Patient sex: F
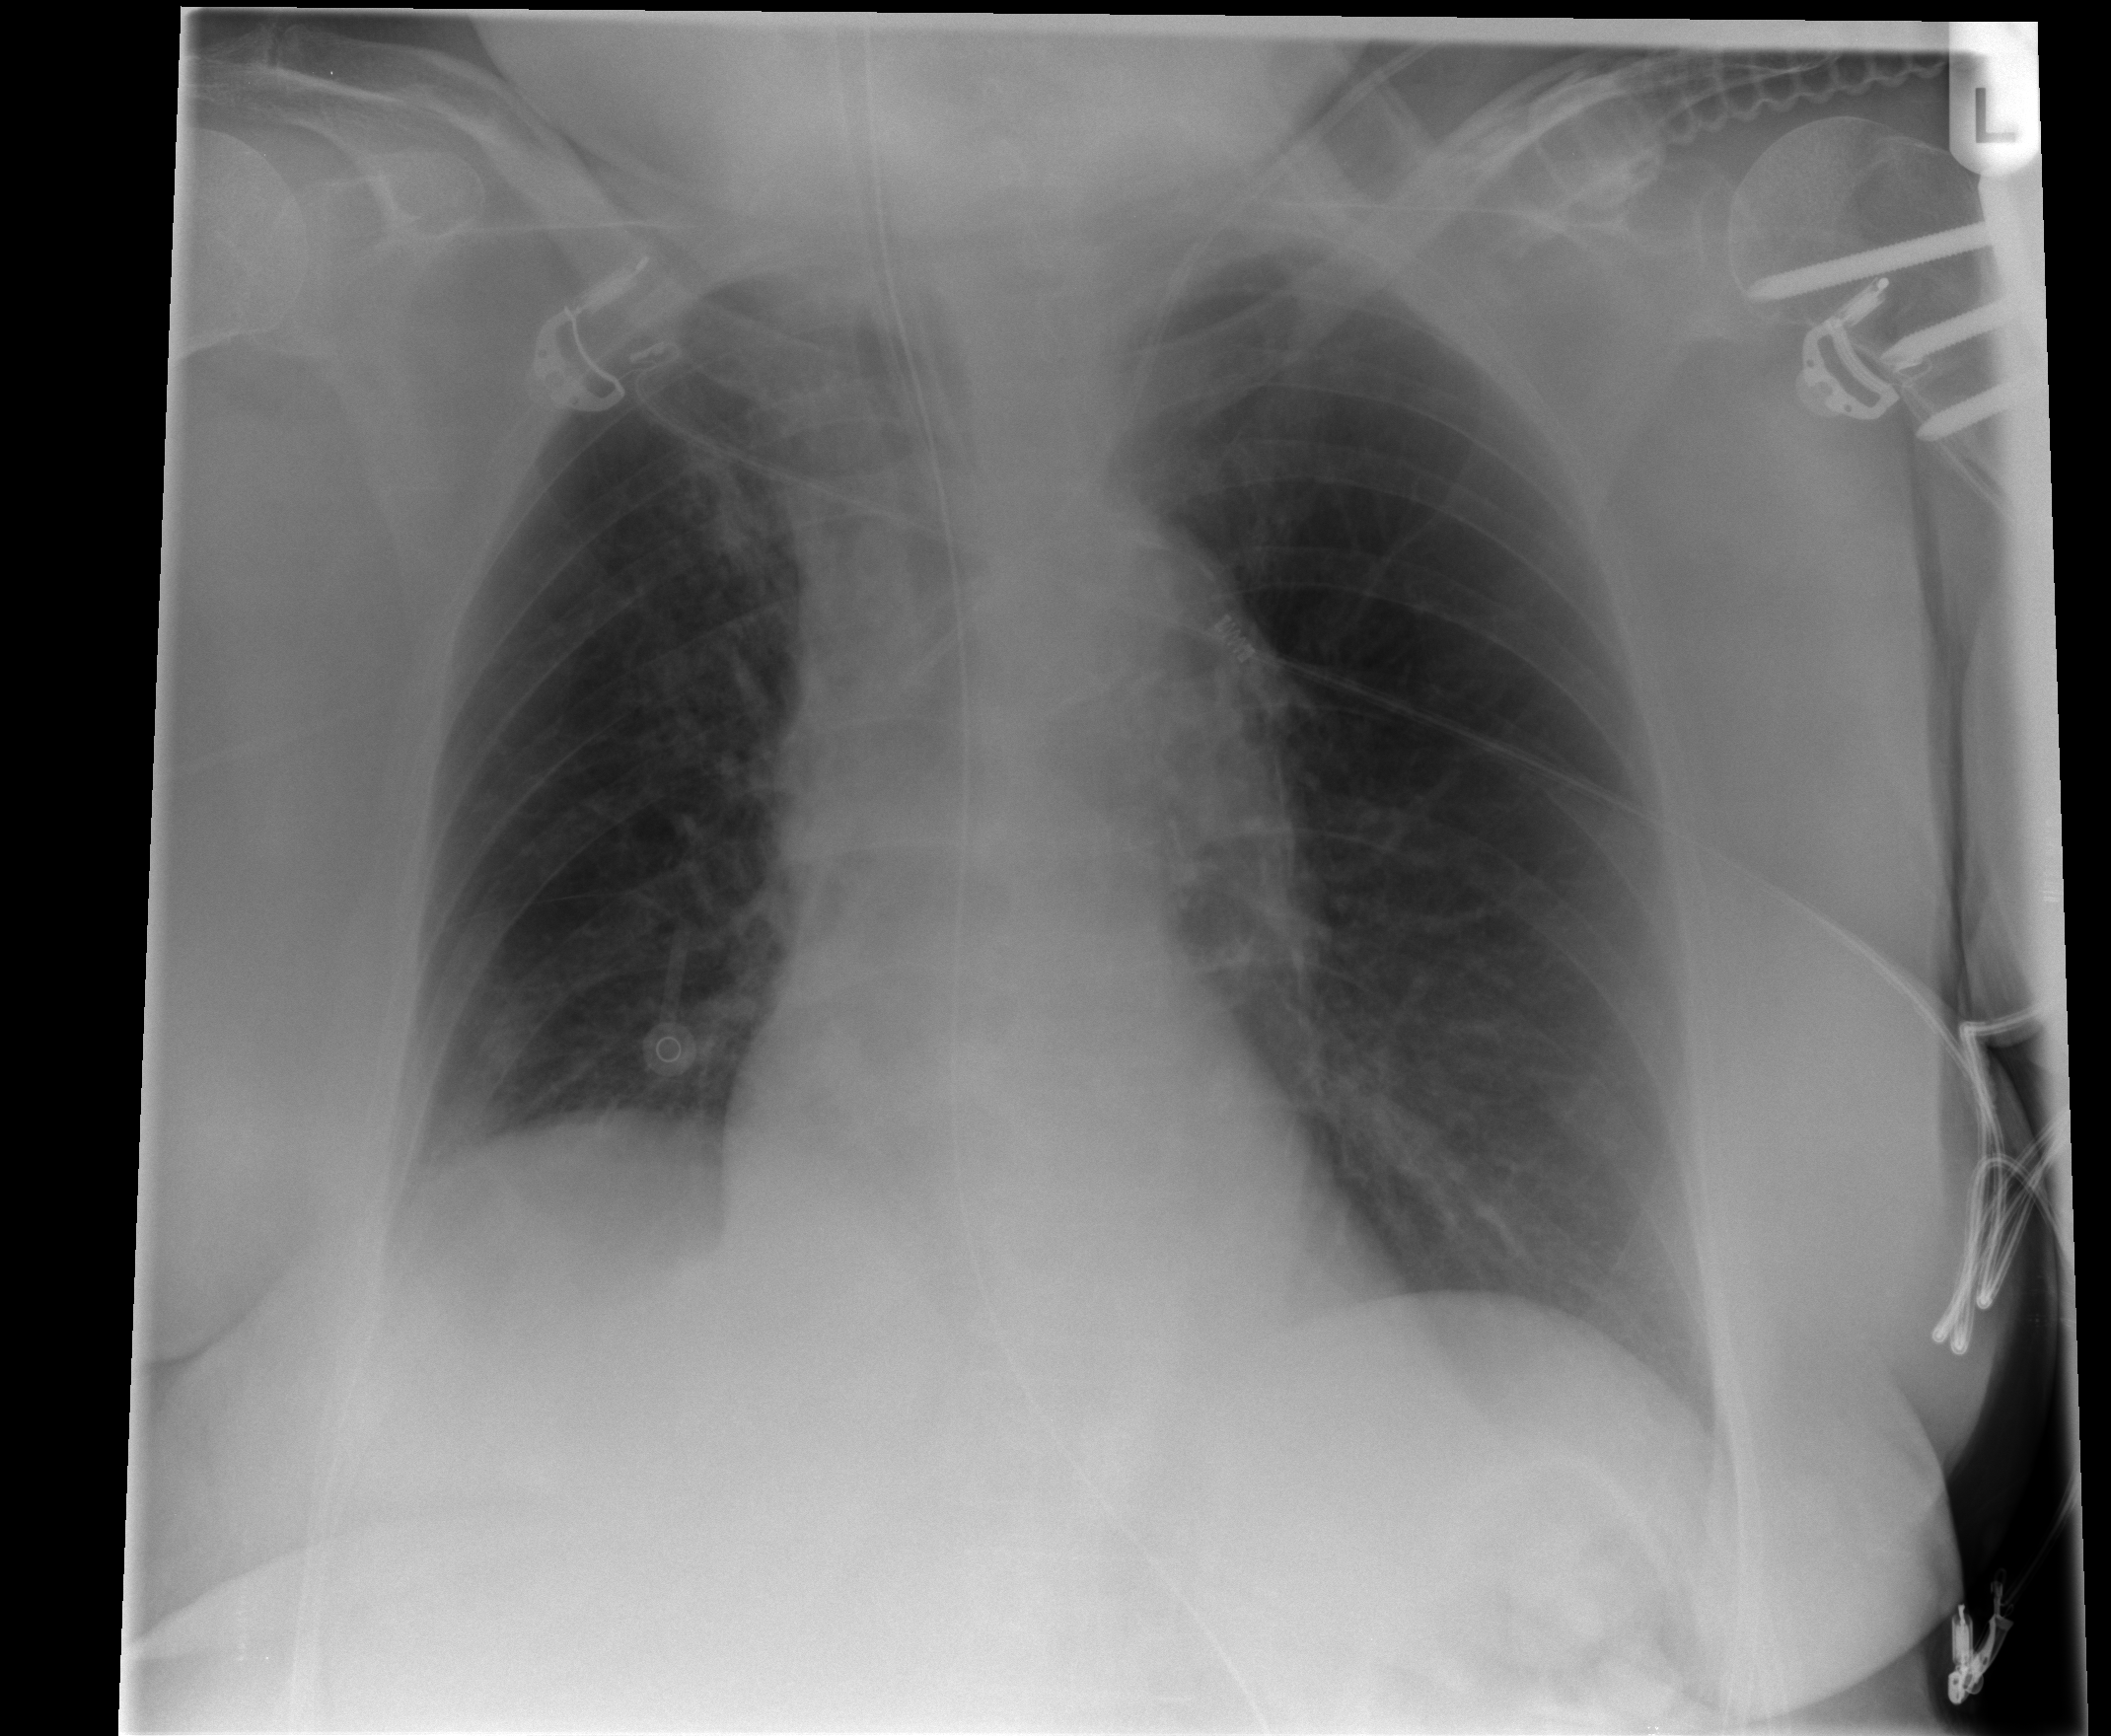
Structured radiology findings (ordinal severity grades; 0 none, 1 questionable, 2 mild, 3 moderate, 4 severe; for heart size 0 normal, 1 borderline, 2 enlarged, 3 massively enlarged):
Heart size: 0
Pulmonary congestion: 0
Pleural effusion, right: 2
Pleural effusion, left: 0
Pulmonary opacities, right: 2
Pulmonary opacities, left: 0
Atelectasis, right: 0
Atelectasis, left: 0